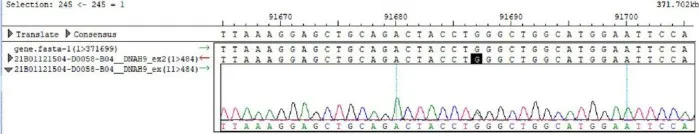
The results of Sanger sequencing in this case. Compound heterozygous mutations in the DNAH9 gene are shown.
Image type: pathology (immunostaining)